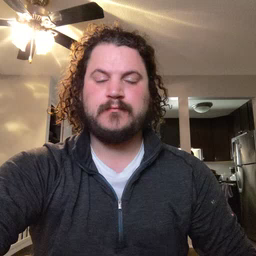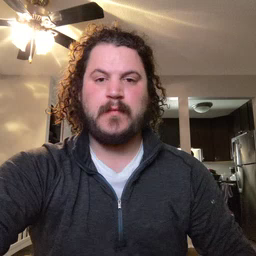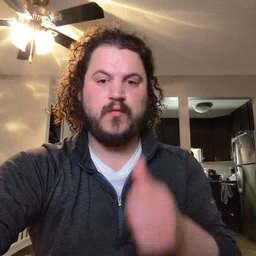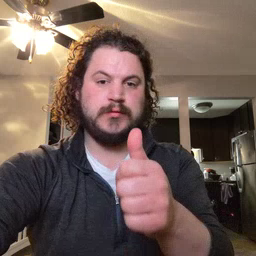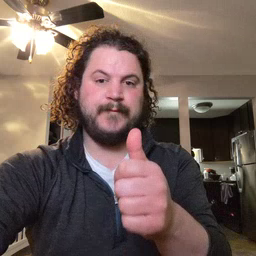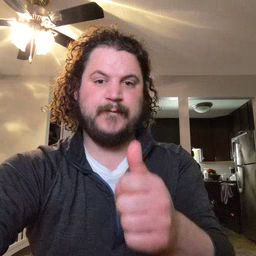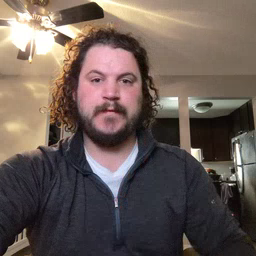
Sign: yourself